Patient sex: M
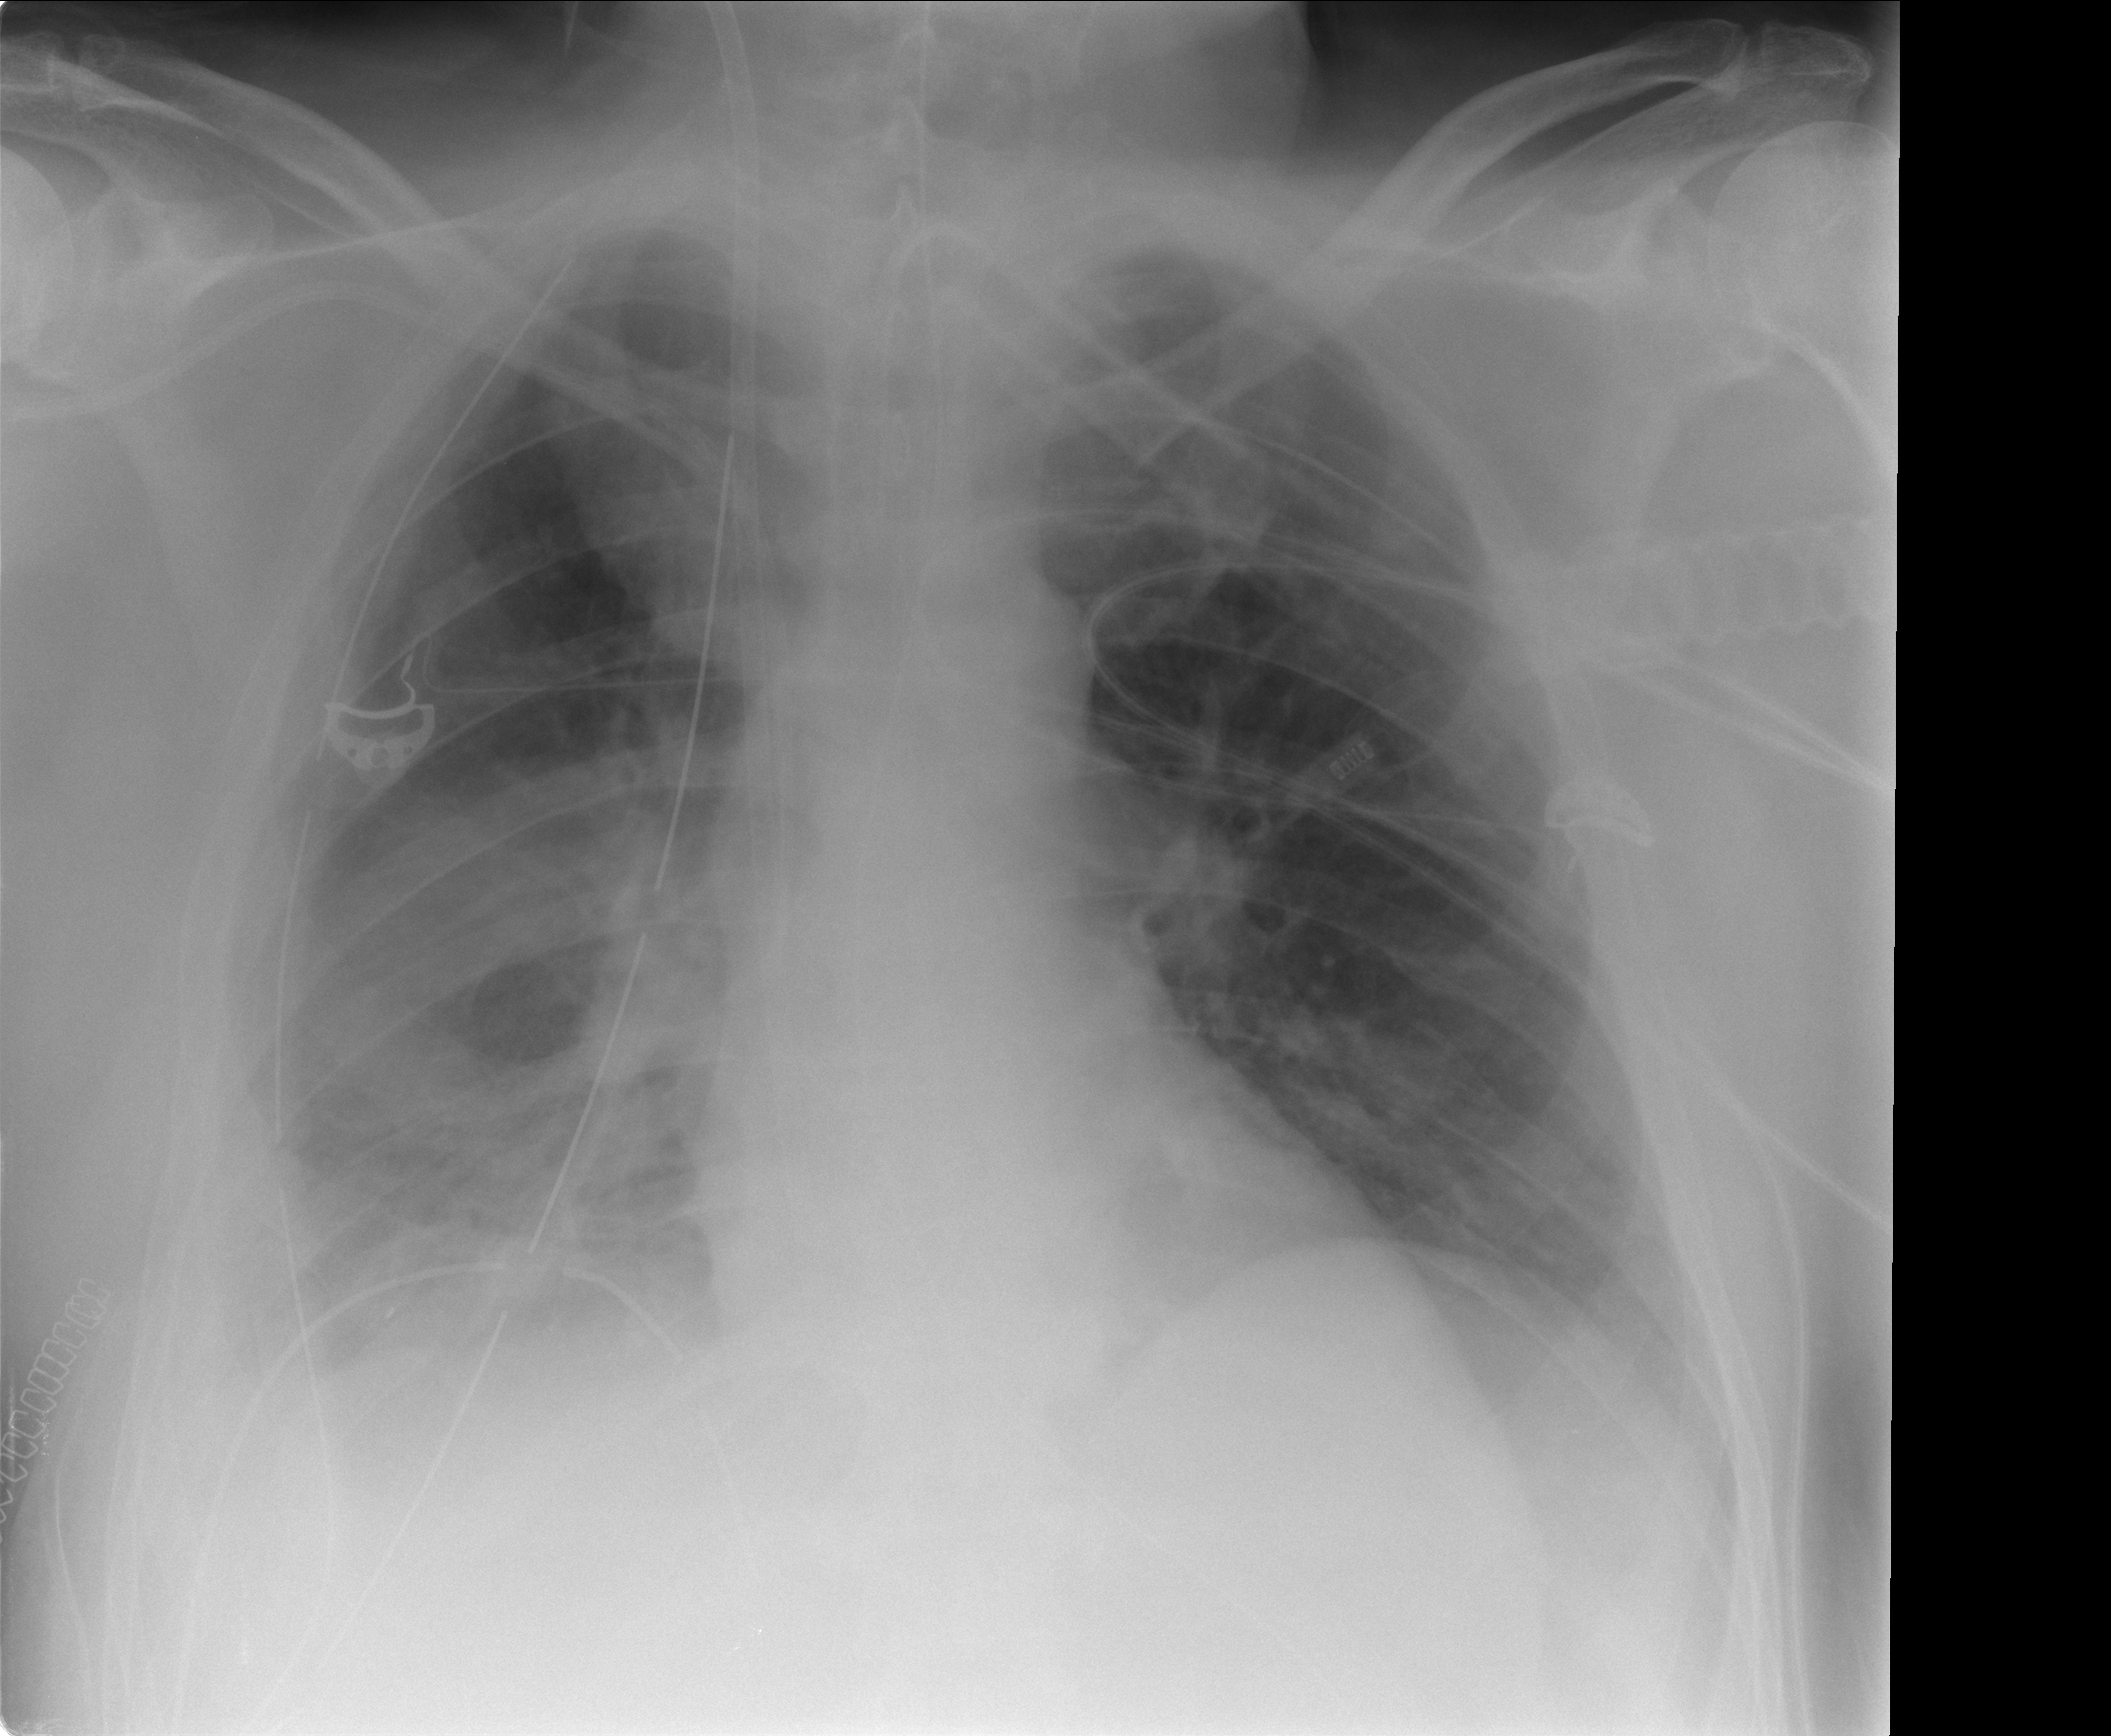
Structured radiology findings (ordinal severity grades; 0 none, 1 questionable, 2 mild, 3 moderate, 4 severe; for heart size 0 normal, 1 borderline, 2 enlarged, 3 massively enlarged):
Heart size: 0
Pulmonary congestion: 0
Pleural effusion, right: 3
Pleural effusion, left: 0
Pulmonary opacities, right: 0
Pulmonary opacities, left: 0
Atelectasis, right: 3
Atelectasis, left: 0